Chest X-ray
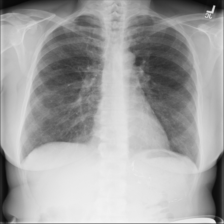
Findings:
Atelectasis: negative
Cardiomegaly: negative
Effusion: negative
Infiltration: negative
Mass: negative
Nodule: negative
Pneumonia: negative
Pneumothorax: negative
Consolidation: negative
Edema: negative
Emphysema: negative
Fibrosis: negative
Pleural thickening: negative
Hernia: negative